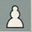
Piece: wP